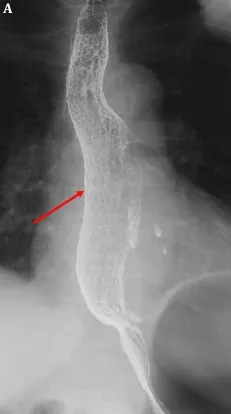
Serial barium meals performed. At diagnosis.
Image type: radiology (x_ray)